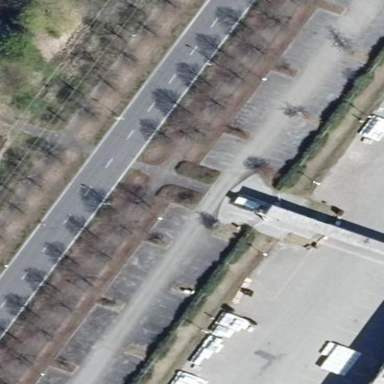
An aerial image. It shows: Parking area with surface.